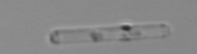
Label: Cerataulina_pelagica